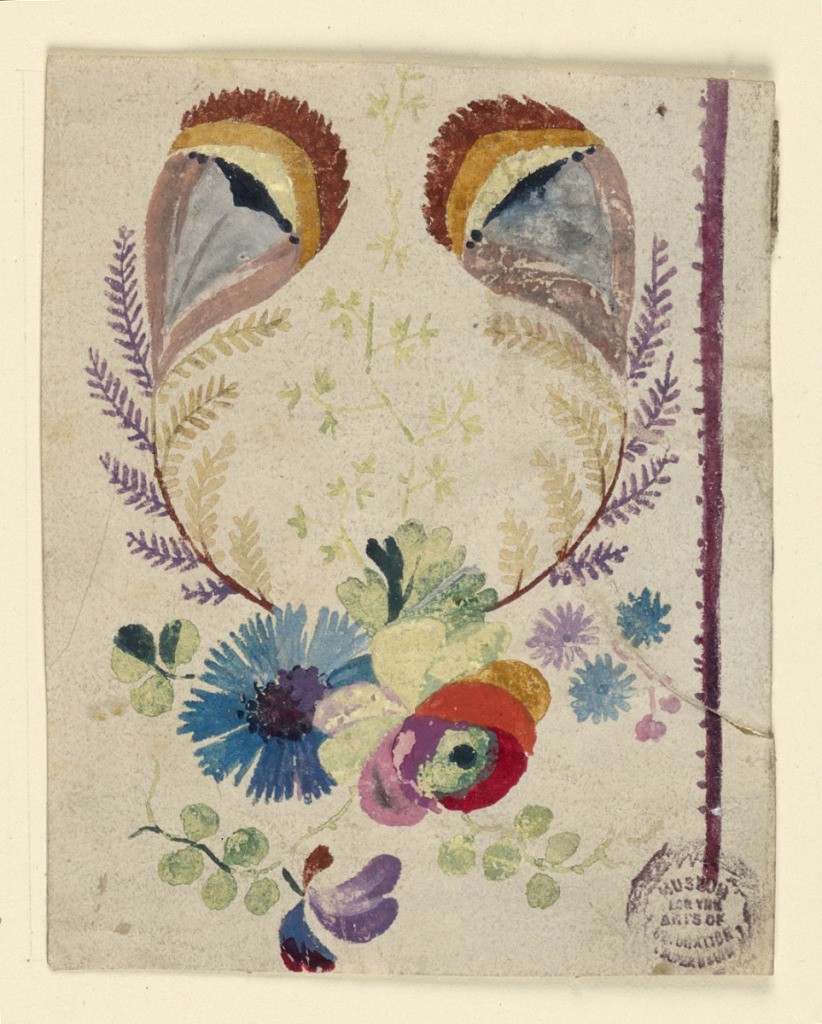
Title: Design for an Embroidery Border Motif
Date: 1775–1800
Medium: Brush and gouache on paper
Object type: Drawing
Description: Three leaf boughs, two of which end in a peacock feather motif, rise from a bunch of flowers. Framing strip at right.